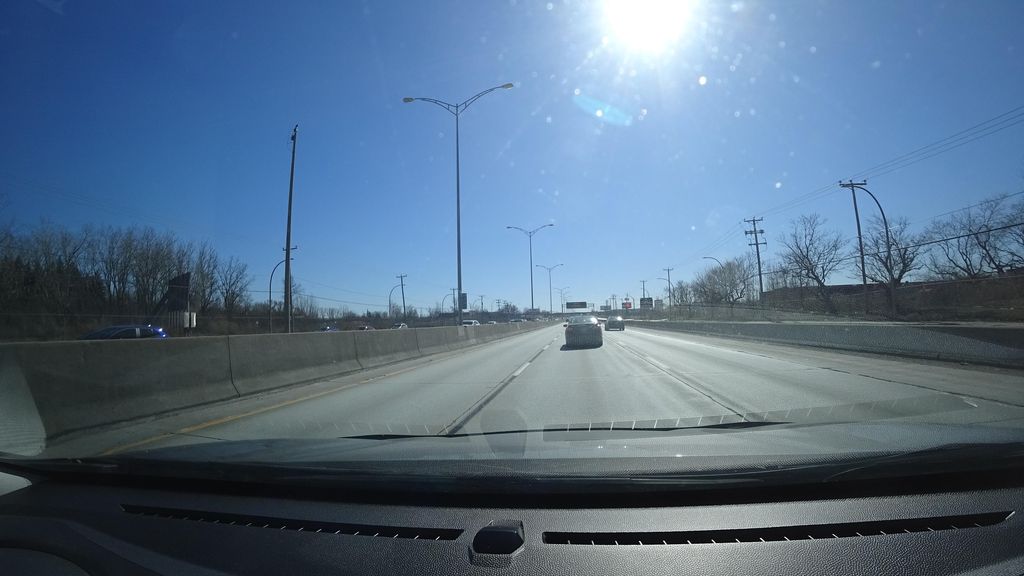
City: montreal